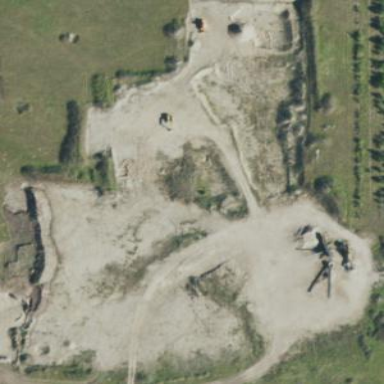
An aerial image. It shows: Quarry area.